Interaction volume radius: 10 \u00c5
Interaction volume height: 50 \u00c5
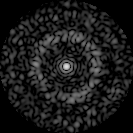
Disorder parameter: 0.8323